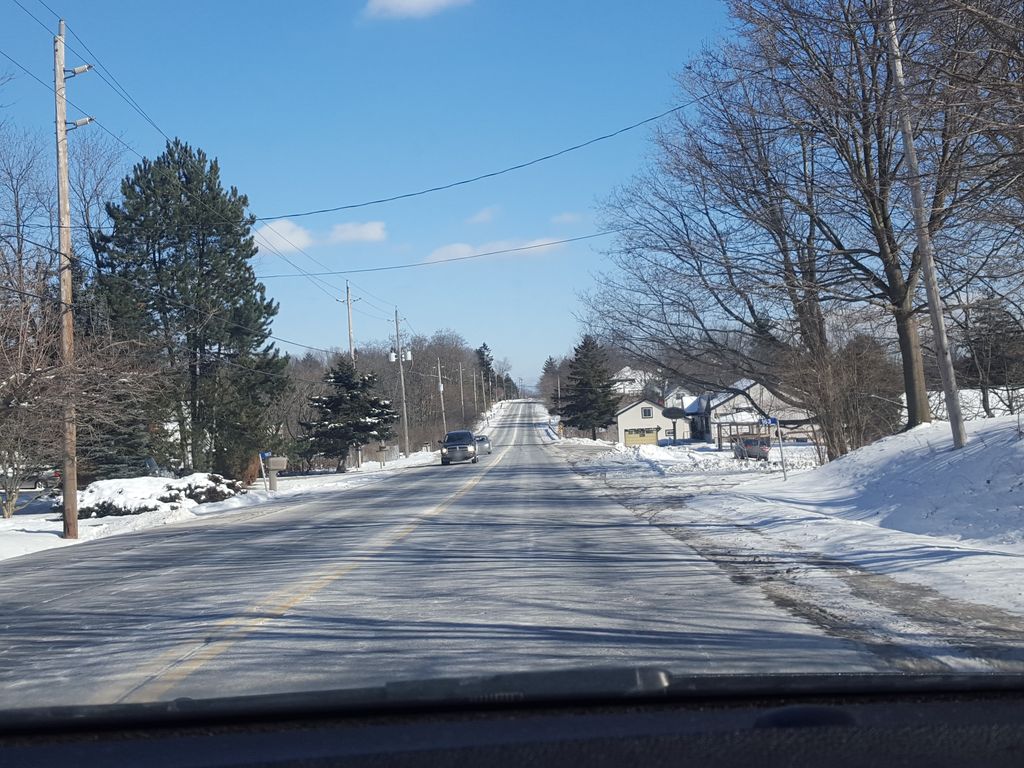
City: hamilton